Field crop: maize
Growth stage: 2
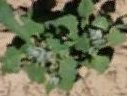
Species: chenopodium